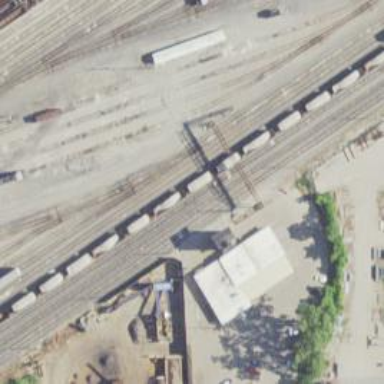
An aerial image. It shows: Railway yard used for servicing trains.